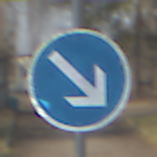
Verkehrszeichen: VorgeschriebeneVorbeifahrtRechts
Umgebung: Outdoor, Suburban
Tageszeit: MorningAfternoon
Wetter: PartlyCloudy
Licht: Natural
Jahreszeit: NotSpecified
Kontrast: HighContrast